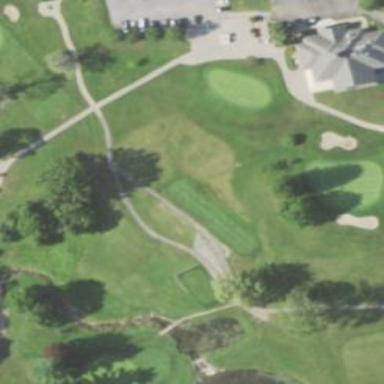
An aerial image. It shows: Path designated for golf carts.